Question: Is it possible to add a label which scrolls down so you can see the rest of the text ?
This is what I mean by a scrolling label field:

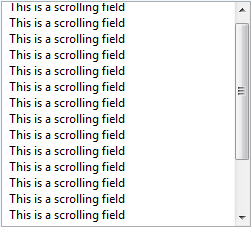
Answer: If you make the label multiline, and it's text is larger than it's design area, it will automatically have a scroll. You could also add a visible scroll indicator with the 'showScrollBar' function. For instance:
'Pages.Page1.Label1.showScrollBar = true;'
Hope that helps! :)